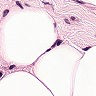
Metastatic tissue present: no